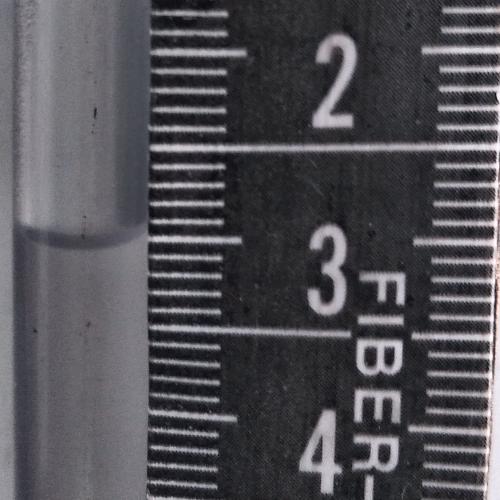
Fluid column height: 3.0 cm